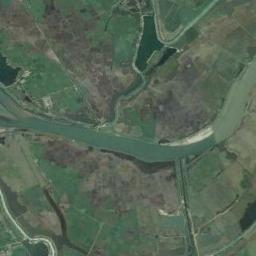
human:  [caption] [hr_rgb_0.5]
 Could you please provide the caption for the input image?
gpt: The green river with some tributaries goes through the farmland .

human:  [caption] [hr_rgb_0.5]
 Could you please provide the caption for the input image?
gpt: The river goes through bare and green farmland .

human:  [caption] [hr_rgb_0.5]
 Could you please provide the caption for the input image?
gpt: A light green river that bends at right angles, With green and tawny fields on both sides of the bank .

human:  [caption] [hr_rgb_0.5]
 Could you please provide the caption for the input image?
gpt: The grass is on either side of the river .

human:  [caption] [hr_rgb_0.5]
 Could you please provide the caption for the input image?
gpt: There are some green farmlands and bare land near the river .